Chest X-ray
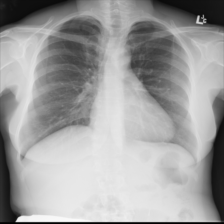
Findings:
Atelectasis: negative
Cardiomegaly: negative
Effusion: negative
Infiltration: negative
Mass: negative
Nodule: negative
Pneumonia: negative
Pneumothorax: negative
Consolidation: negative
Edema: negative
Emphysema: negative
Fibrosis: negative
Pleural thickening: negative
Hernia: negative